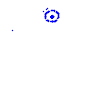
Particle: kaon